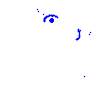
Particle: pion